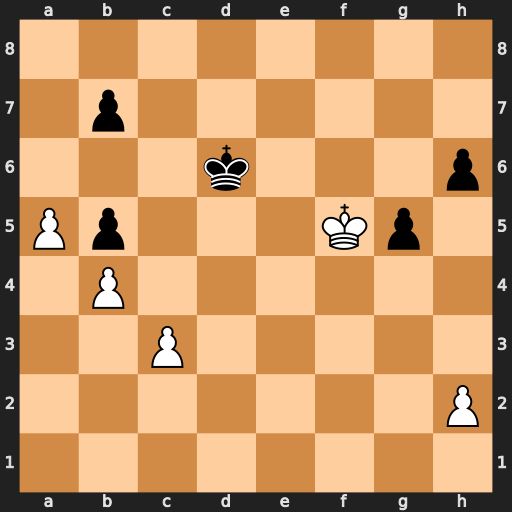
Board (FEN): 8/1p6/3k3p/Pp3Kp1/1P6/2P5/7P/8
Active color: w
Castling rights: -
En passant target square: -
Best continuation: Kg6 Ke5 Kxh6 Kf5 Kg7